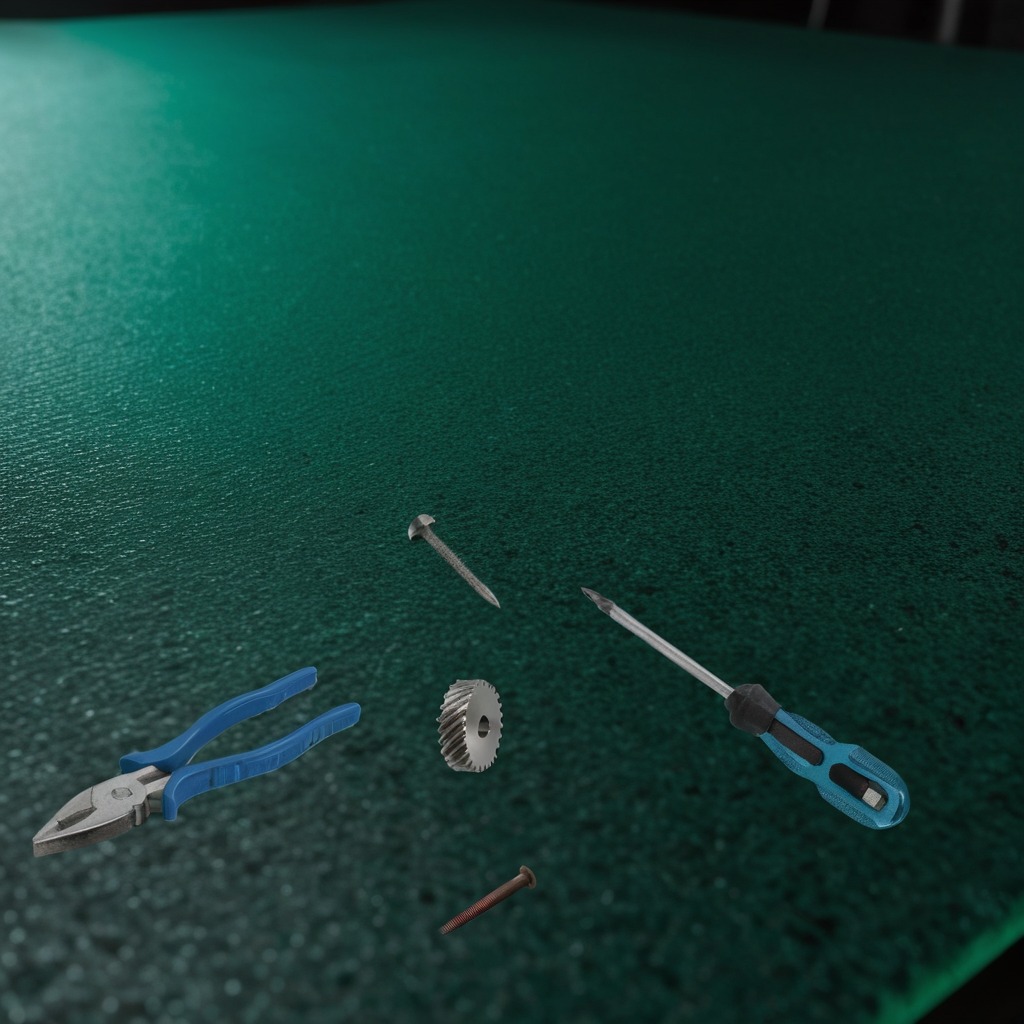
A steel gear with teeth, a metal machine screw, an iron nail, pliers, and a screwdriver are lying on the clean granite tabletop inside a workshop at night dim ambient light soft shadows worn but beneath the mat.